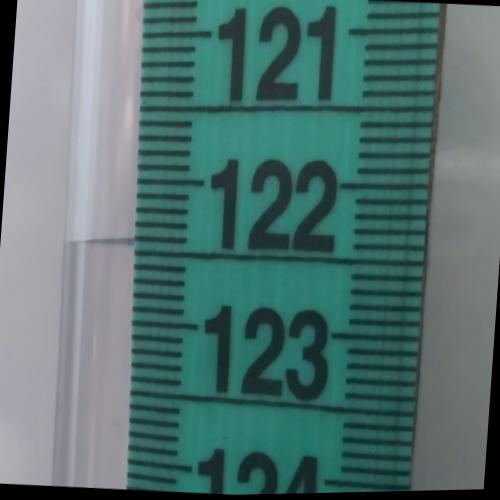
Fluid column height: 122.4 cm